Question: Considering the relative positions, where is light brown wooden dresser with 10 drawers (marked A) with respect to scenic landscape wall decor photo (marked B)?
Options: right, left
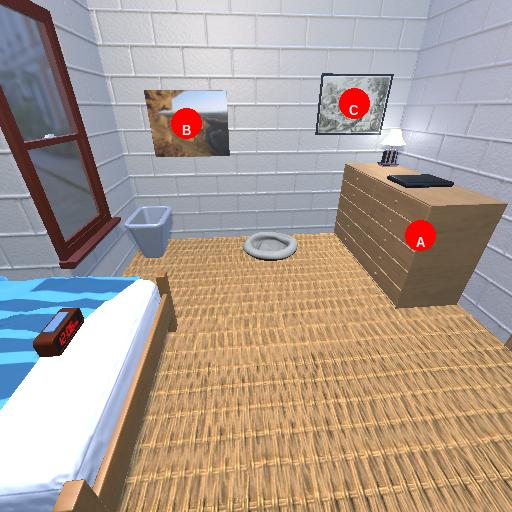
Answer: right